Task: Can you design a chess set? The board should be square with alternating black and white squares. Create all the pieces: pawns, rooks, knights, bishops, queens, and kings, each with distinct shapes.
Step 4880:
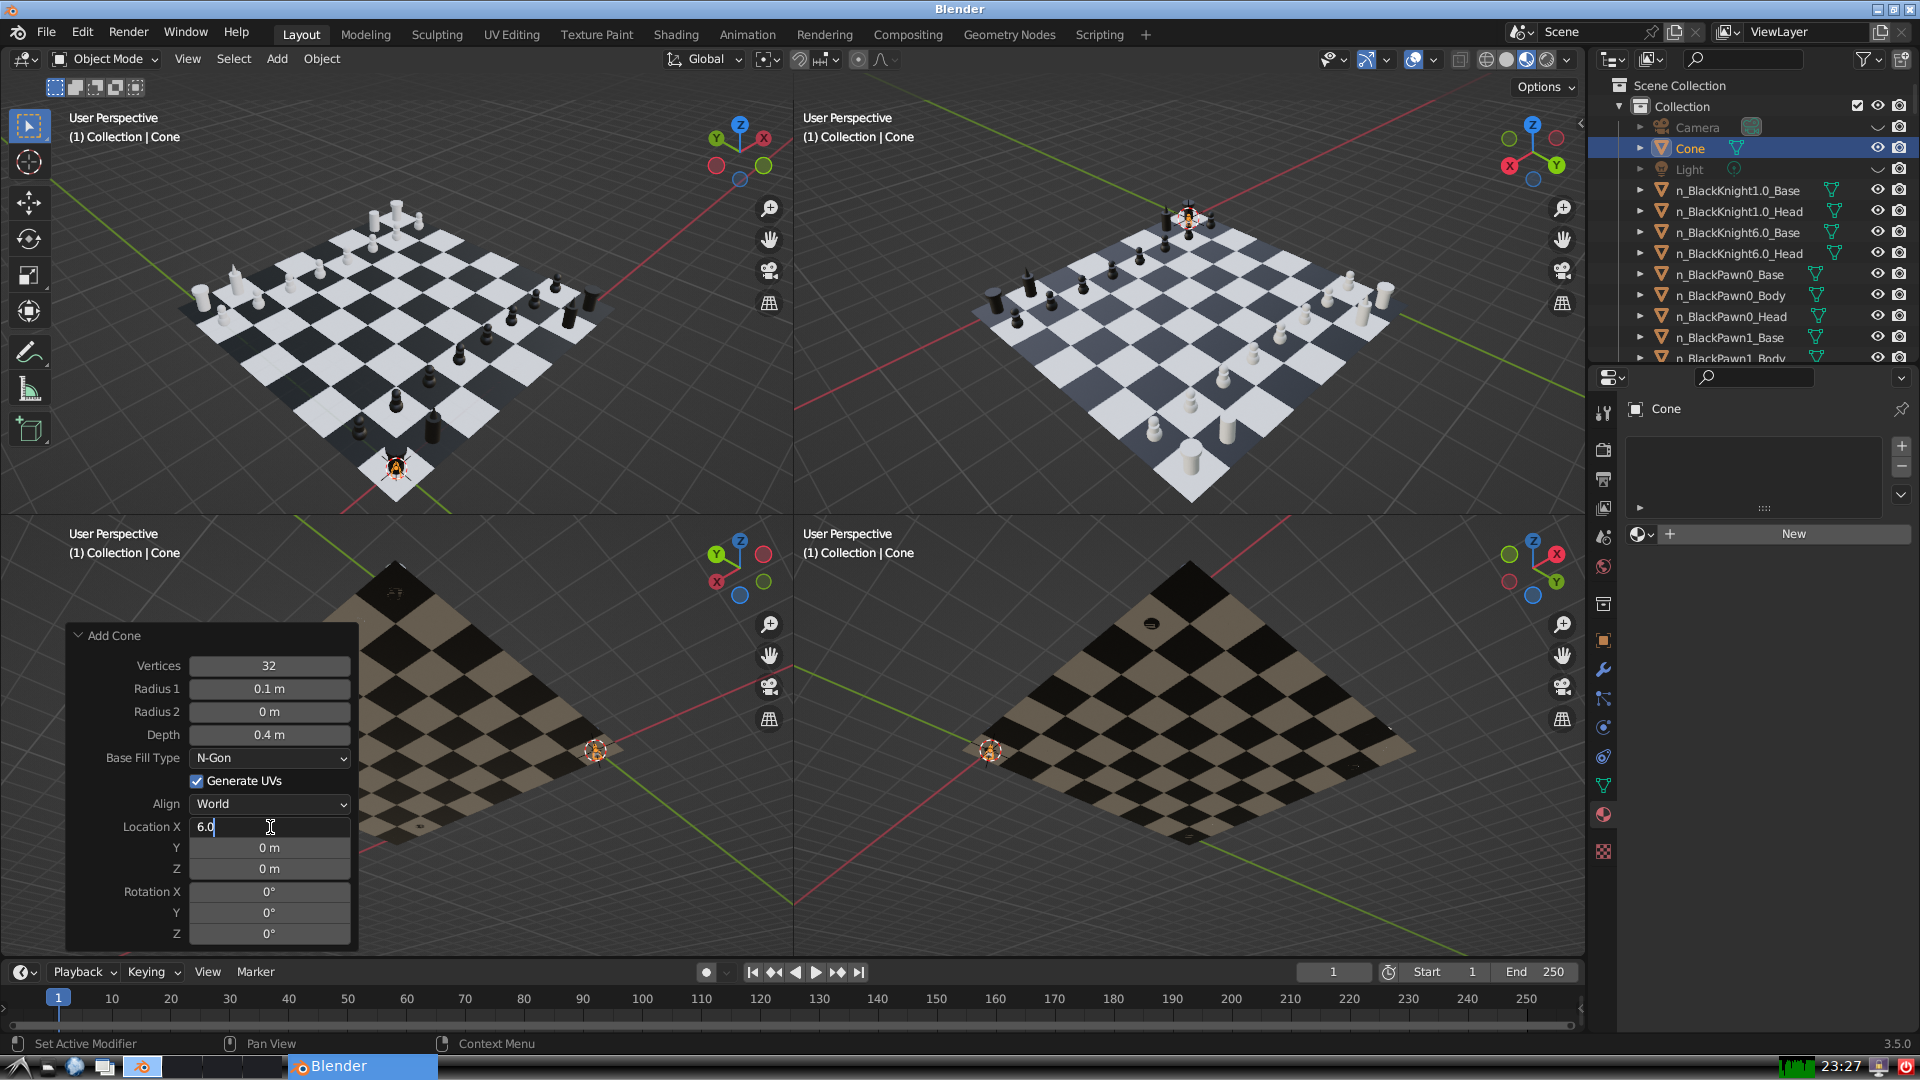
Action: {"key_press": ['Return']}